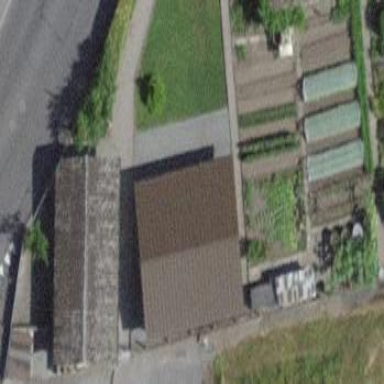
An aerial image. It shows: Allotment house.